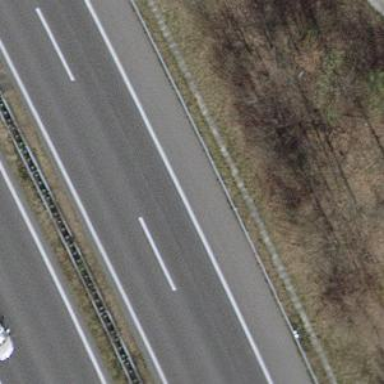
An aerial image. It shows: Motorway.